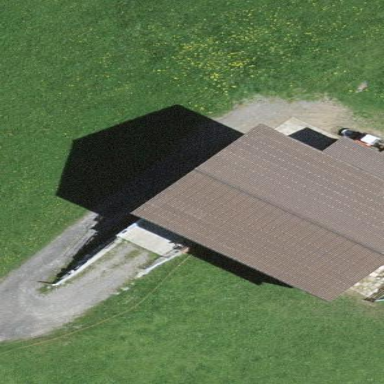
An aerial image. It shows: Farm auxiliary building.